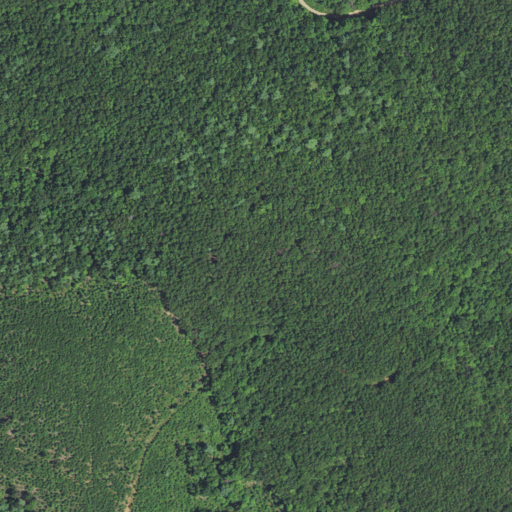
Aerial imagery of mountain in North Carolina named Old Sheep Knob containing deciduous forest, mixed forest, and evergreen forest